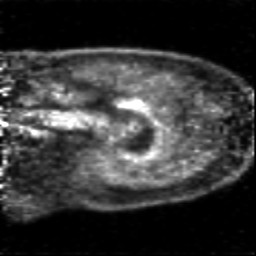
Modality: PET
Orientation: sagittal
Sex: male
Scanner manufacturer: siemens